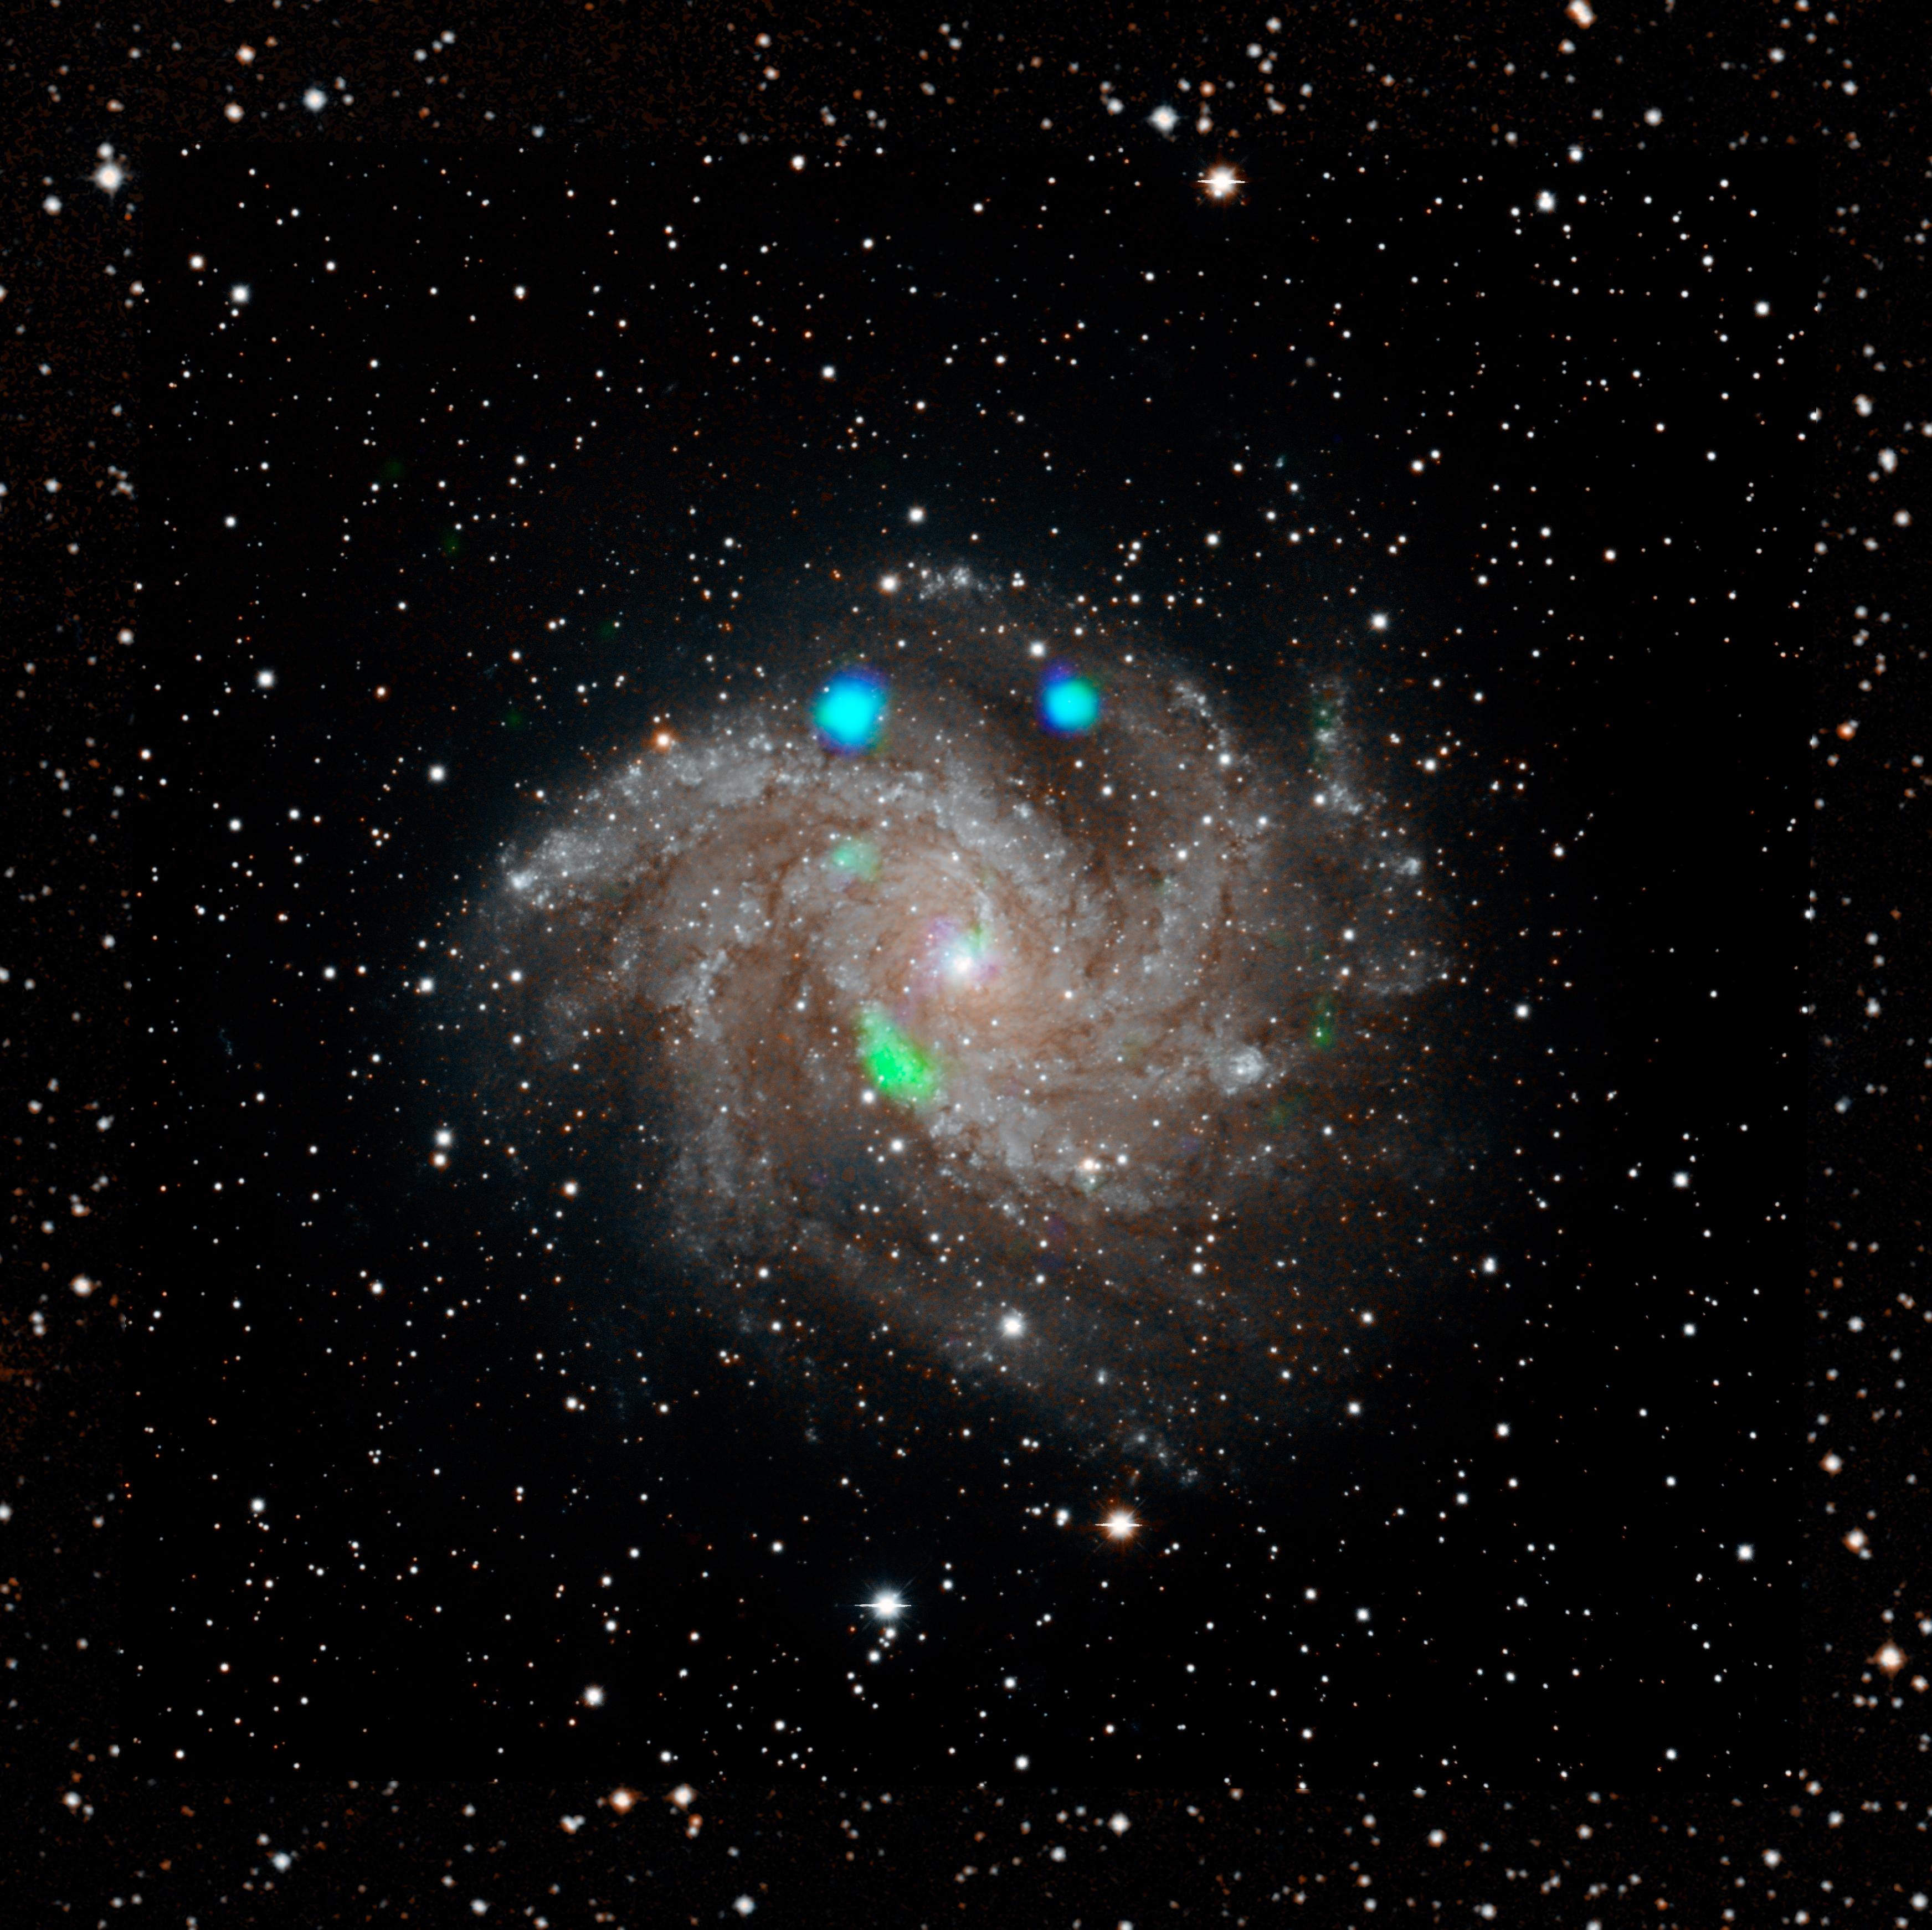
NASA Telescope Spots Mystery in Fireworks Galaxy NuSTAR